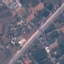
Land use / land cover: Highway